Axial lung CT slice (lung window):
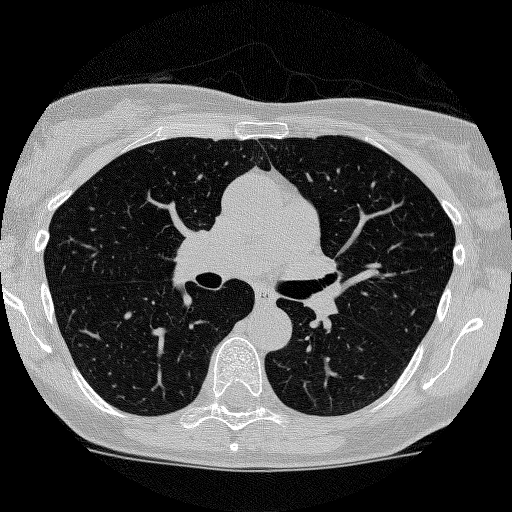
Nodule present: no